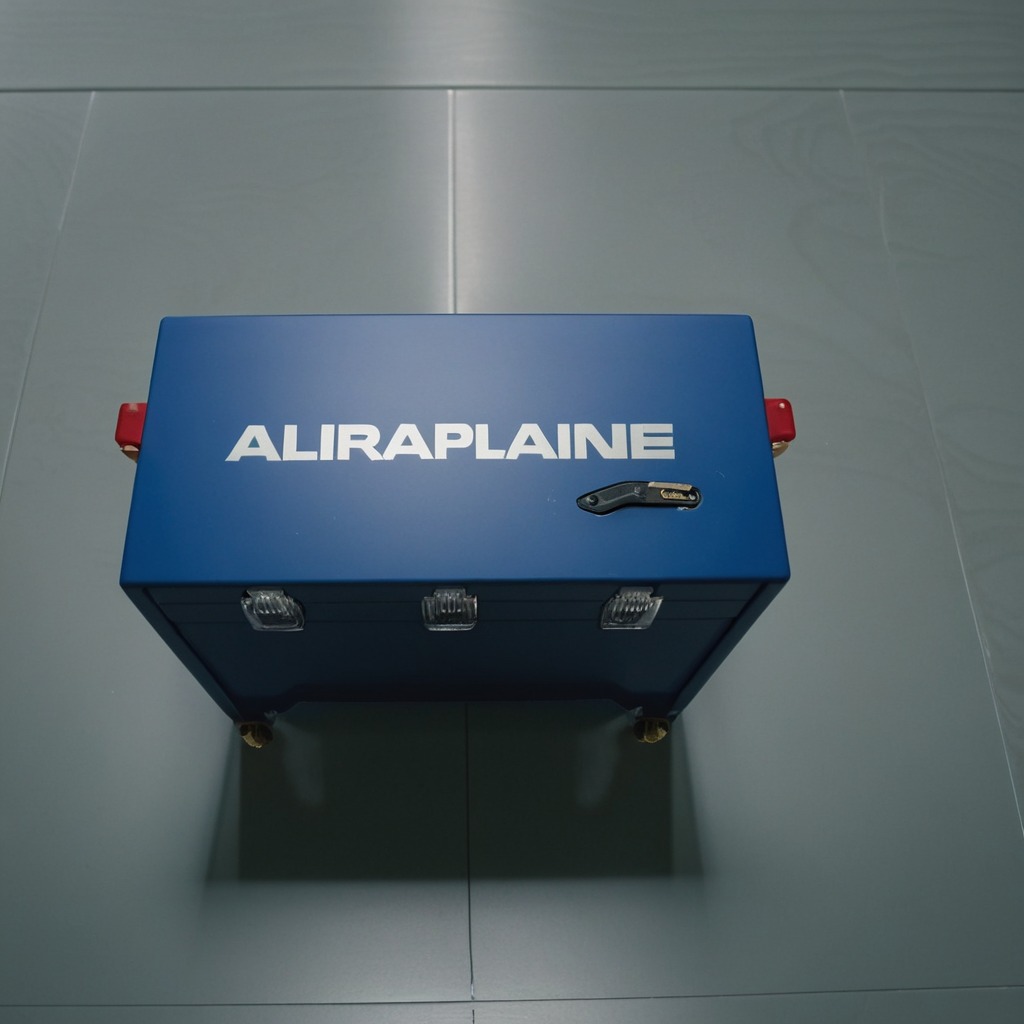
A utility knife is lying on the toolbox surface in an airplane hangar workshop.